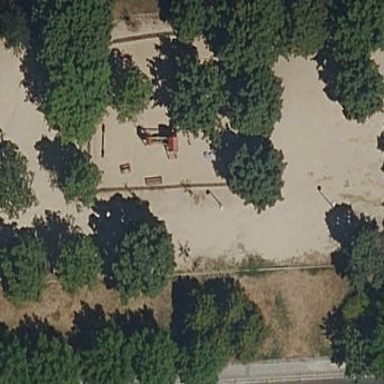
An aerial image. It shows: Lovely park for leisure and relaxation.